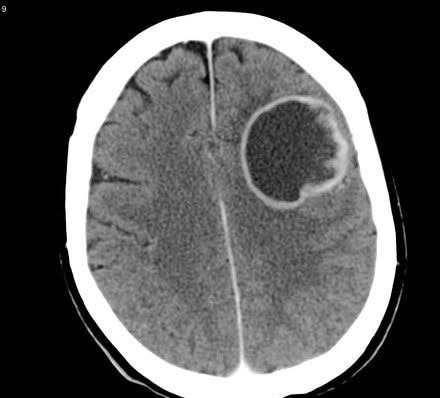
Label: glioma